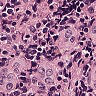
Metastatic tissue present: no